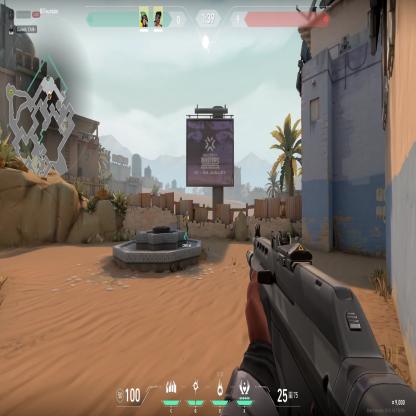
Label: teammate